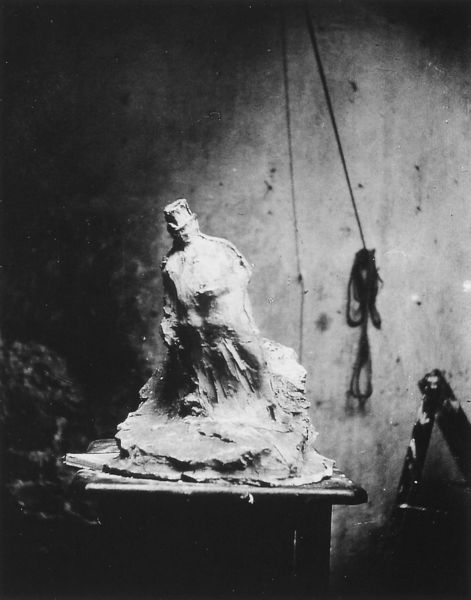
Titel: Der Buchmacher
Künstler: Medardo Rosso
Institution: Barzio, Museo Medardo Rosso
Schlagwörter: dunkel, mann, schatten, weiß, grau, hell, licht, schwarz, tisch, zylinder, wand, sockel, figur, schnur, skulptur, statue, stillleben, modell, leine, mauer, leiter, atelier, plastik, nagel, foto, seil, schwarzweiss, entwurf, schreitend, unfertig, bildhauer, altelier